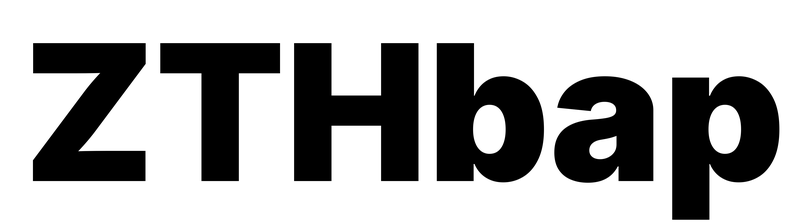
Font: Inter_Black